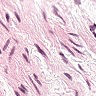
Metastatic tissue present: no